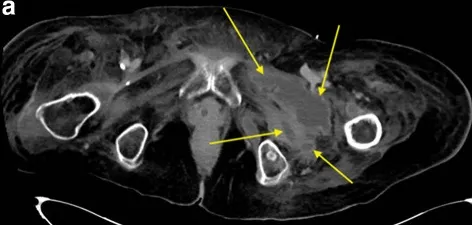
(a) CT axial image at the level of the hips demonstrating multiple inoculated abscesses around the left hip joint area (yellow arrows).
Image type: radiology (ct)